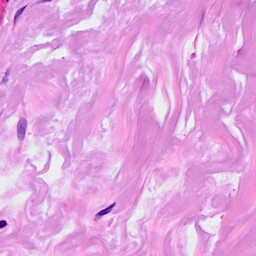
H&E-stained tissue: Breast